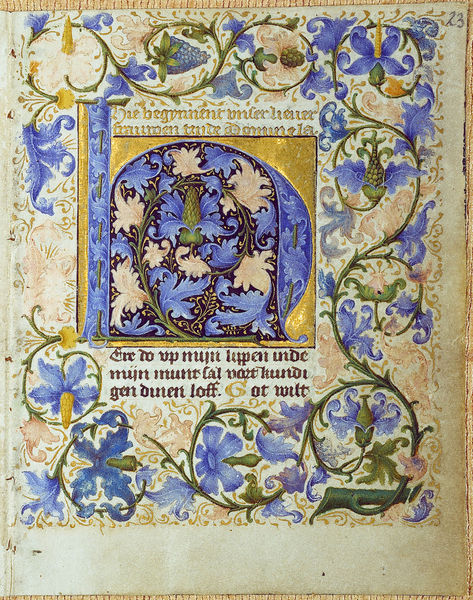
Titel: Lochner-Gebetsbuch
Künstler: Stefan Lochner
Institution: Darmstadt, Universitäts- und Landesbibliothek
Schlagwörter: blau, blätter, grün, blumen, blüte, blüten, rot, ornament, bibel, gold, ranken, farbig, schrift, papier, ornamente, verzierung, buch, seite, text, buchstabe, initiale, ranke, buchseite, pergament, mittelalter, reben, fraktur, handschrift, blaue blume, zeichnug, buchmalerei, kaligraphie, frontseite, b